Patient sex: F
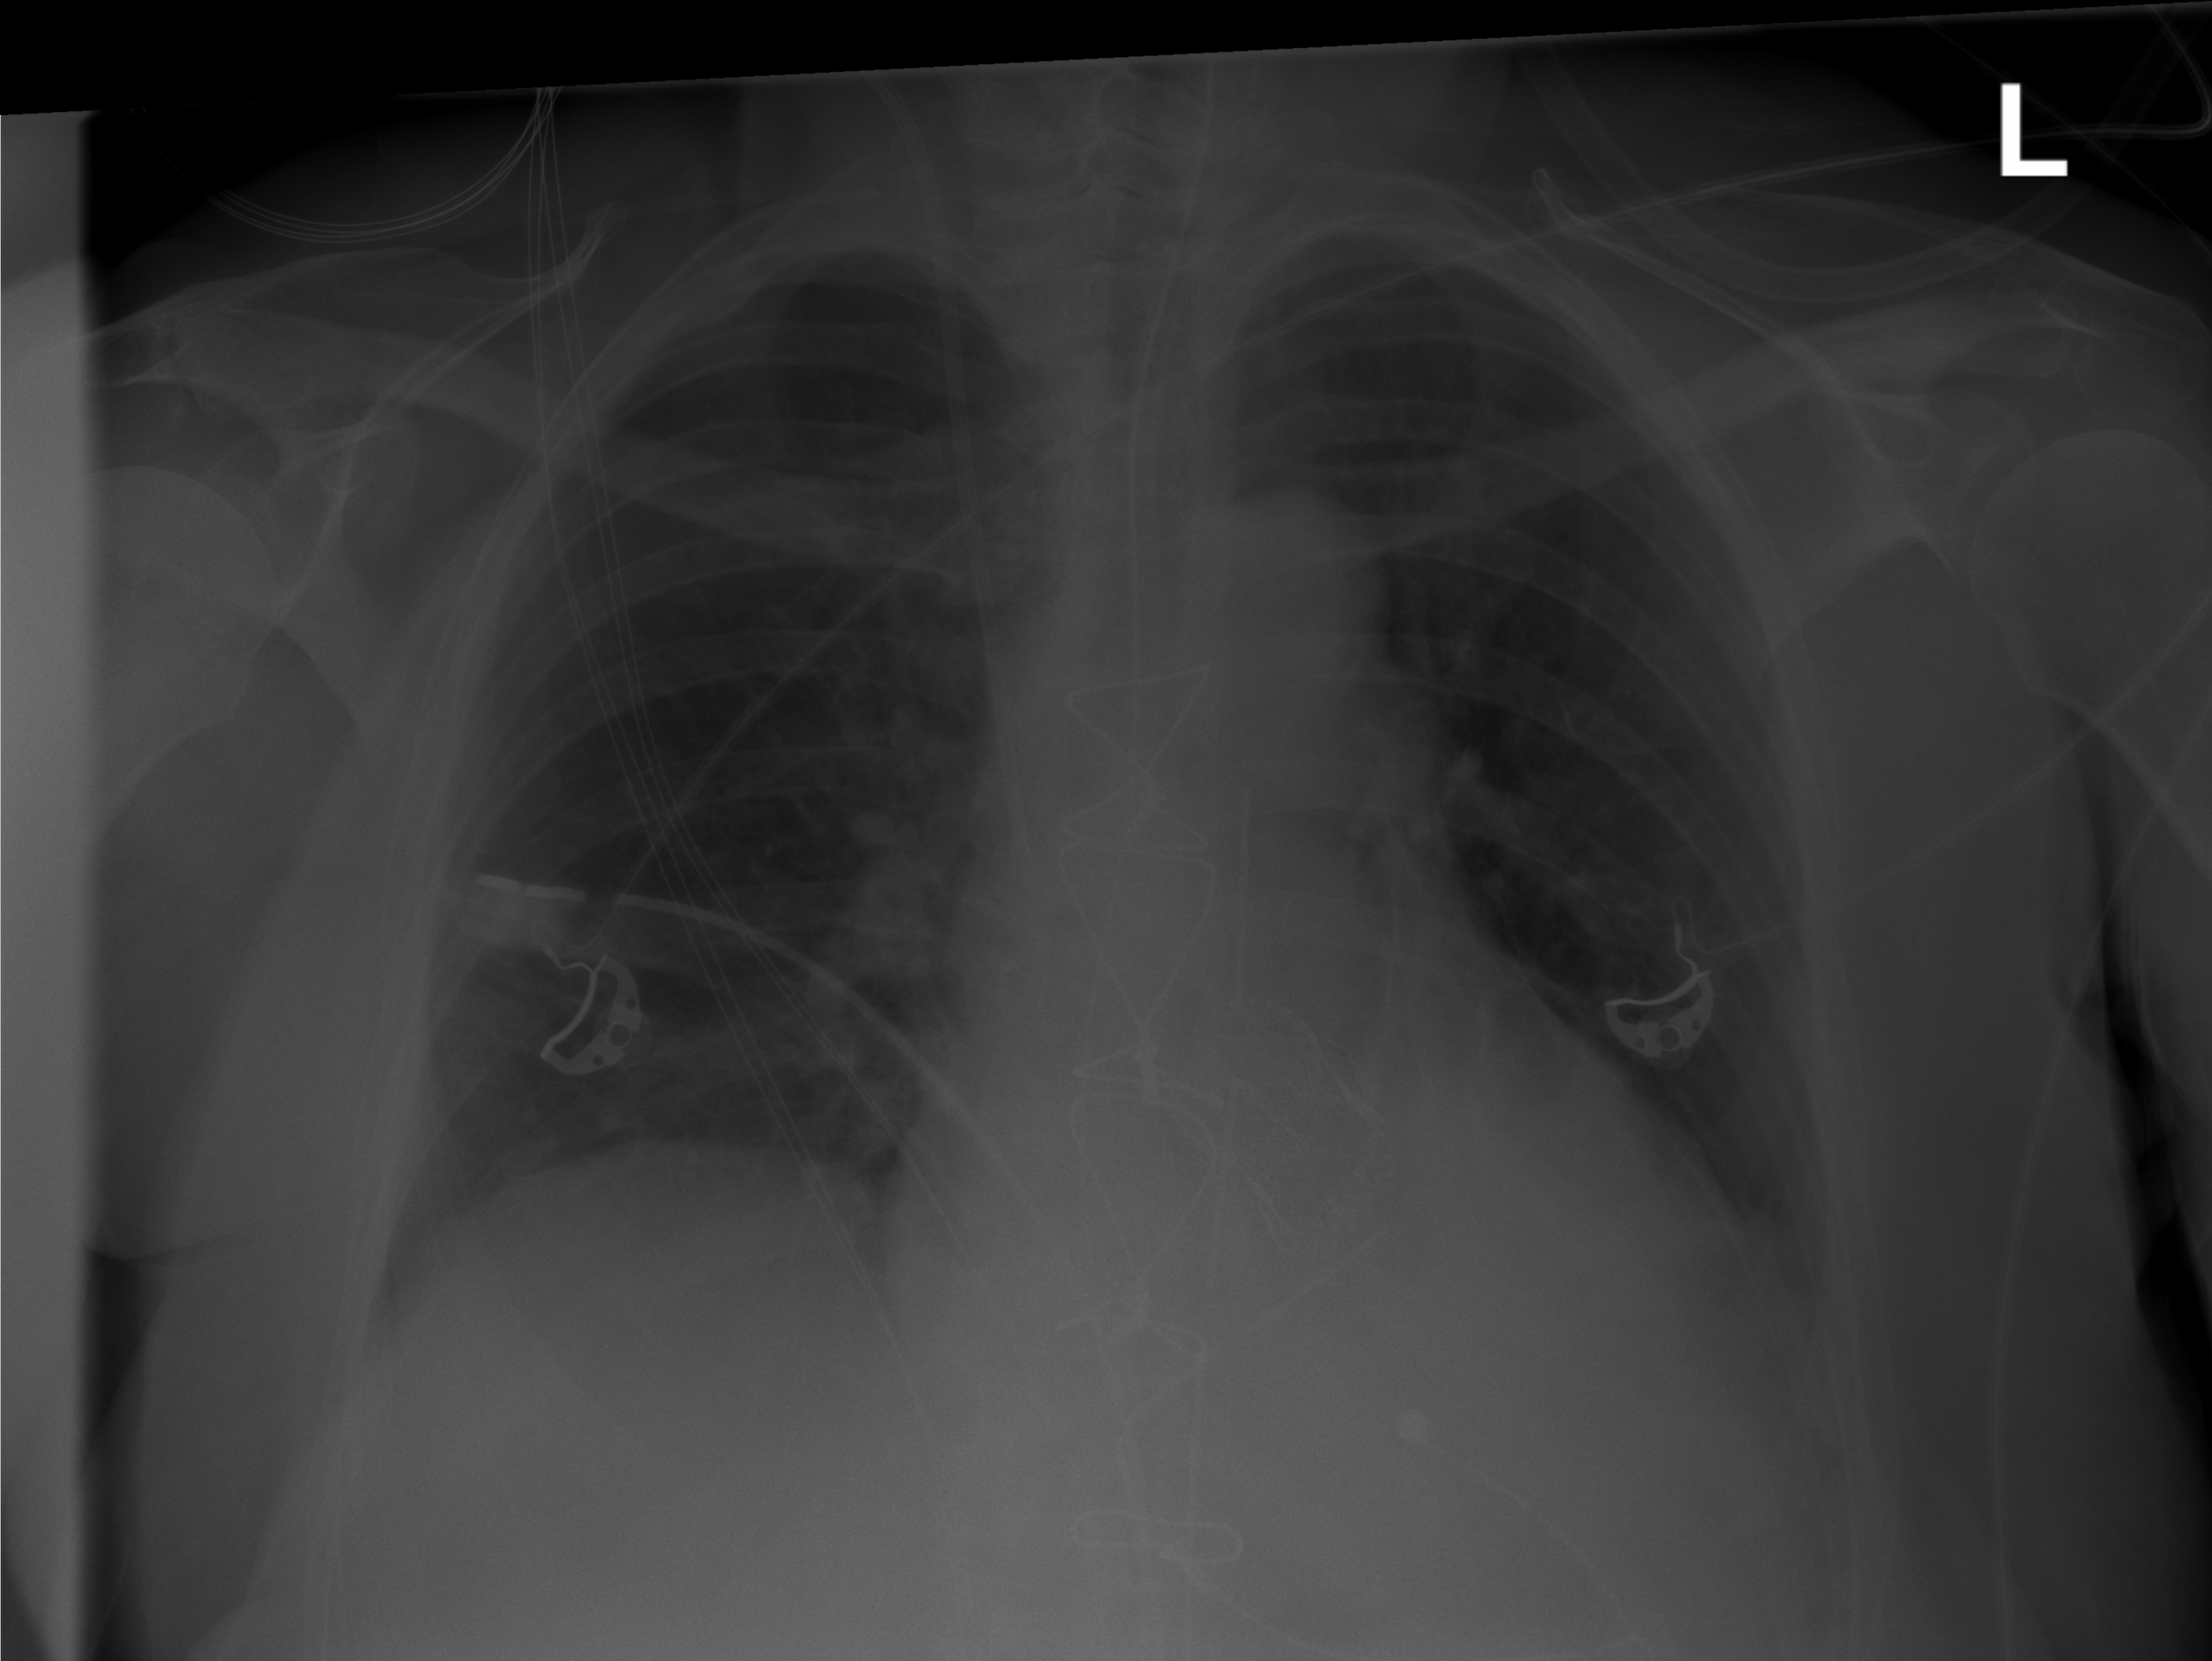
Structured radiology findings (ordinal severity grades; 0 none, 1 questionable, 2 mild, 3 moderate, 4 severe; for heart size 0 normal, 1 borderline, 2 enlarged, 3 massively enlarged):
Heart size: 0
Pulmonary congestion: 0
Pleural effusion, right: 0
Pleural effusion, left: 2
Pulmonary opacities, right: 0
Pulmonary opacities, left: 0
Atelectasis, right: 0
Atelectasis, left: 0